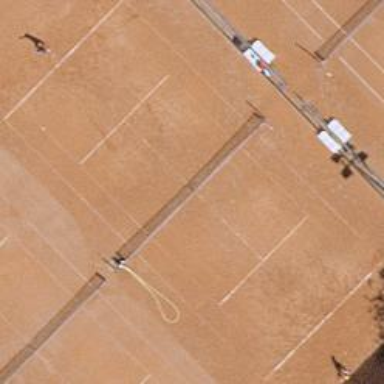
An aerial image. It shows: Clay tennis court on pitch.